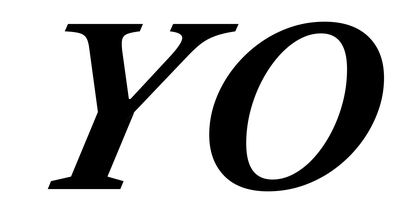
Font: LibreCaslonText-Italic_Bold_Italic